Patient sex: F
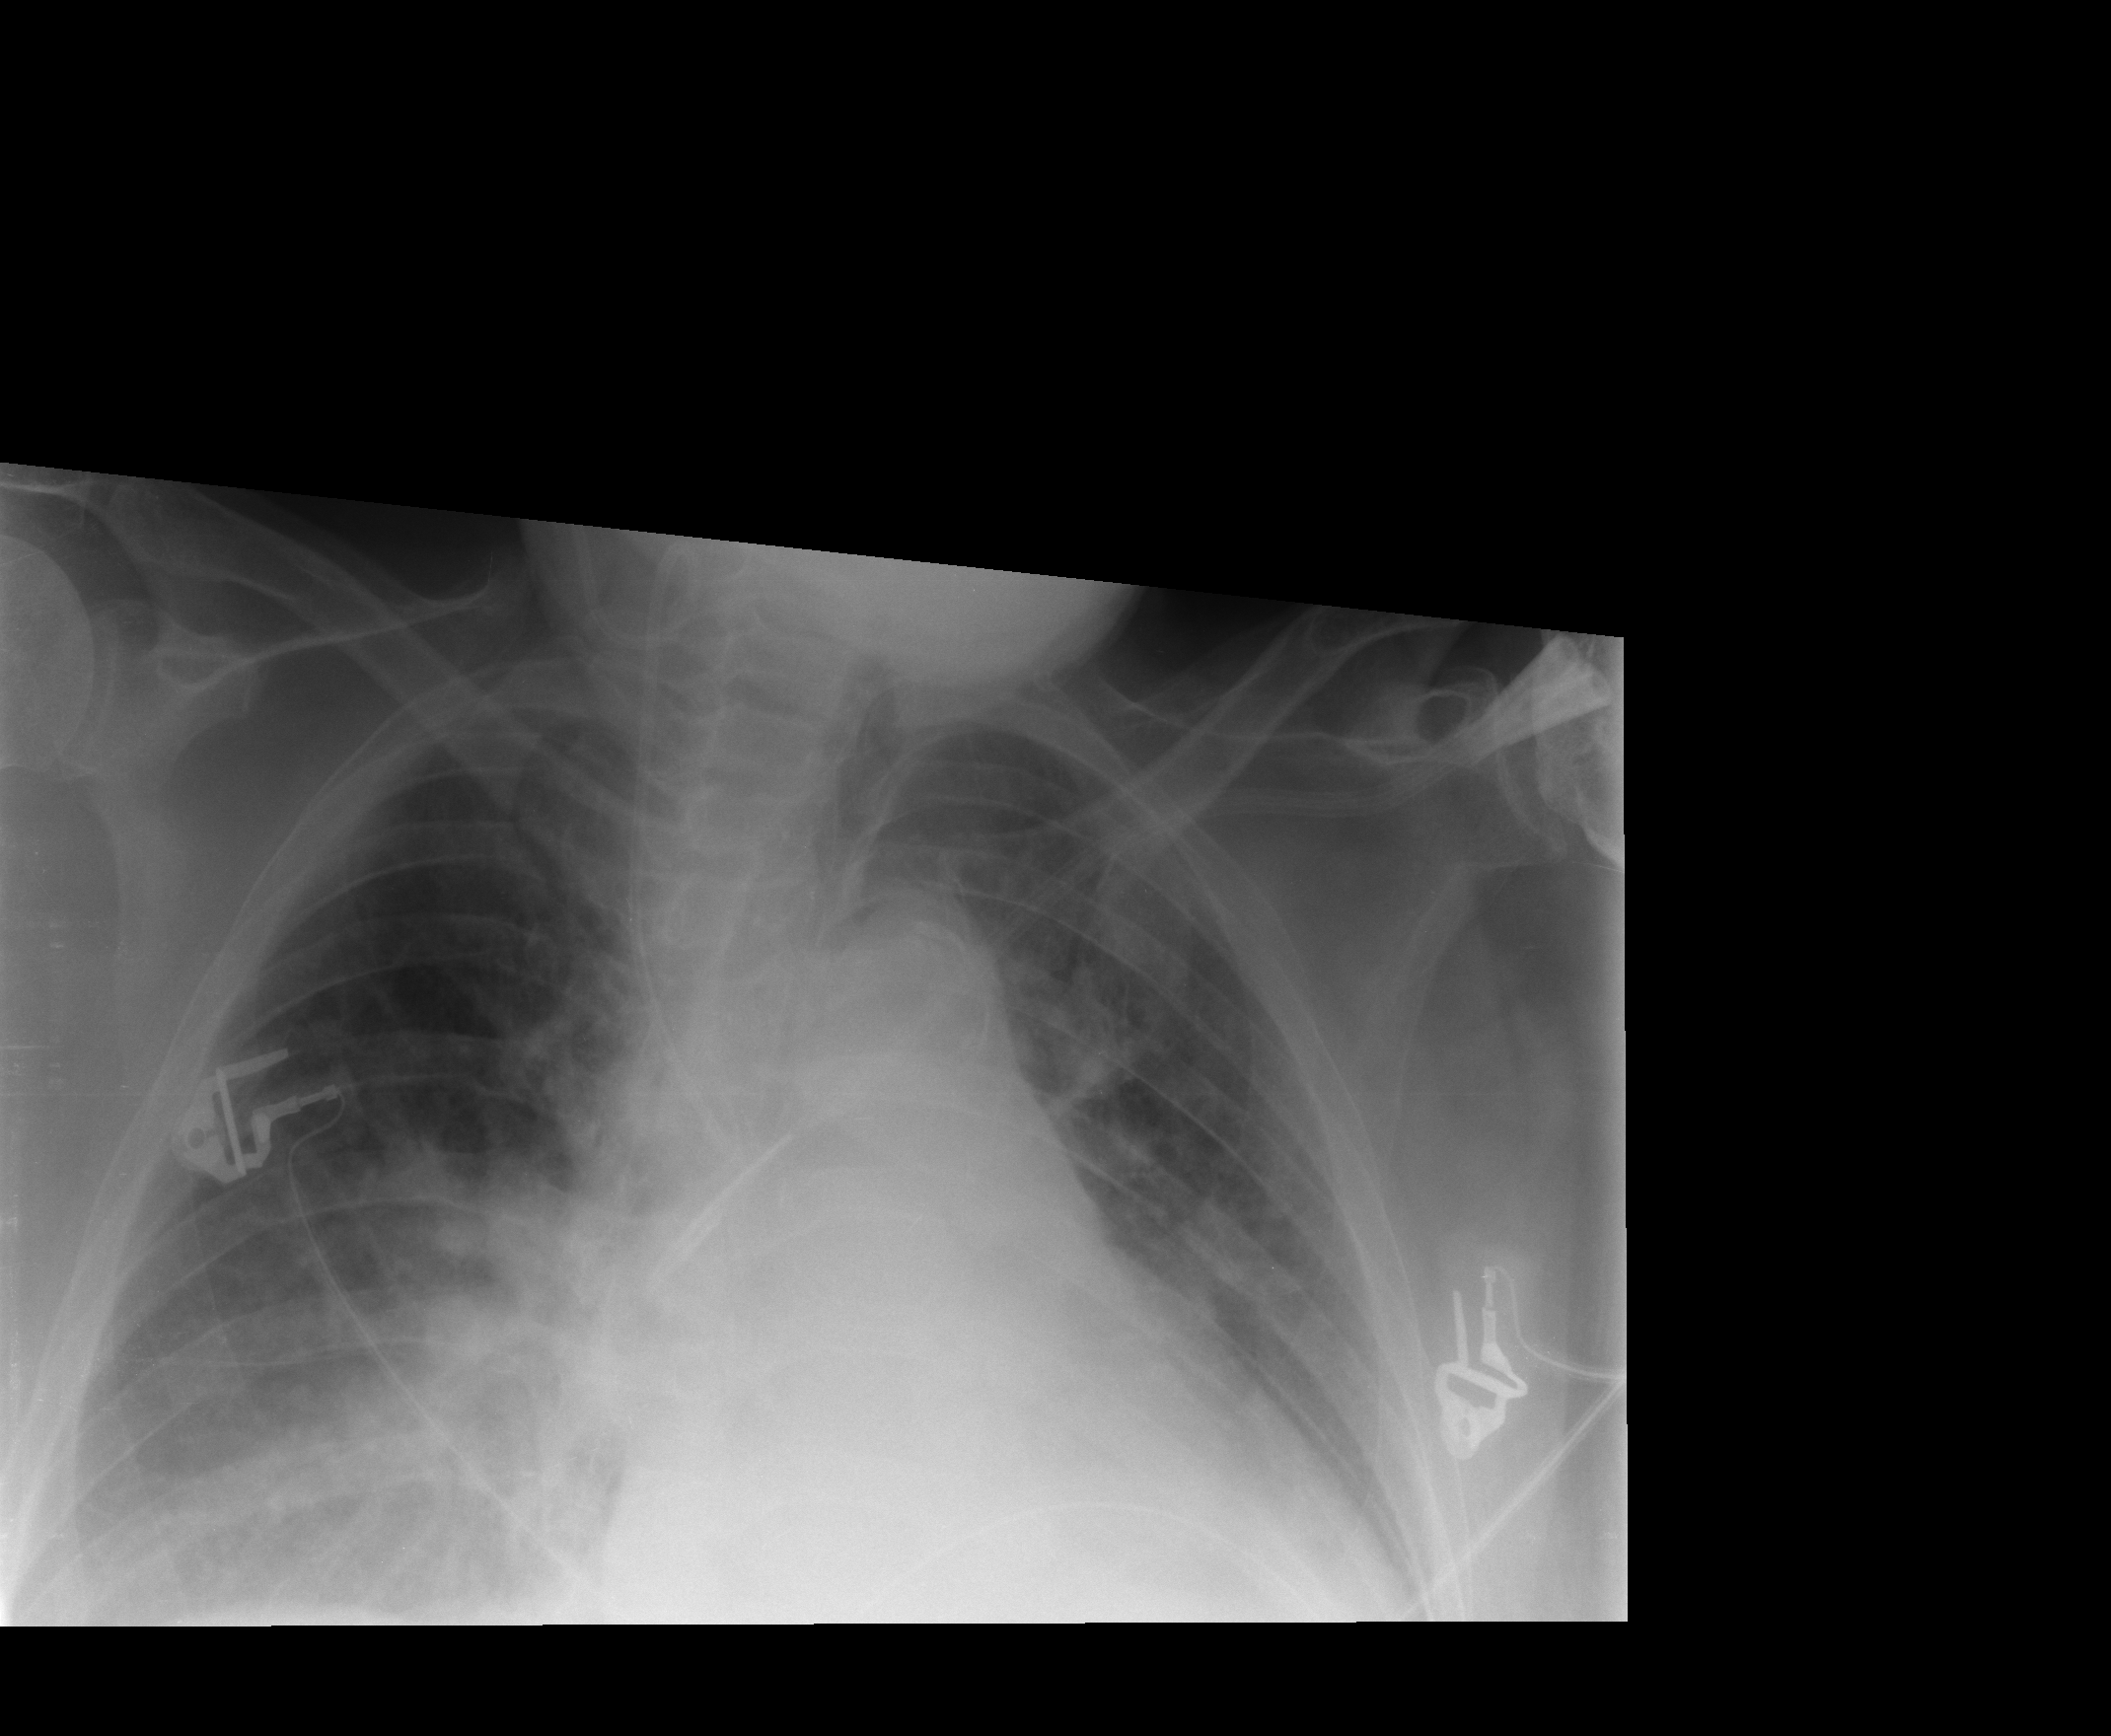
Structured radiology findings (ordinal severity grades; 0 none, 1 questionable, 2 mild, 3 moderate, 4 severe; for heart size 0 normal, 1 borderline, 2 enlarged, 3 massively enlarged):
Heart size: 2
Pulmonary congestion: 2
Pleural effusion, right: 1
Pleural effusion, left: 1
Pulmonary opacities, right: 0
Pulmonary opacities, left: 0
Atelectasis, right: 3
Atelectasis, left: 2